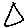
Label: triangle